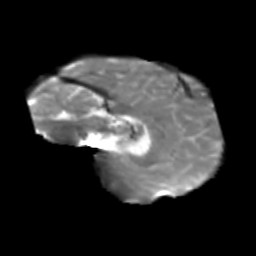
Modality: T2w
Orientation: sagittal
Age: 47
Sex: female
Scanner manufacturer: siemens
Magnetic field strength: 3 T
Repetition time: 1.8 s
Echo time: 0.07 s